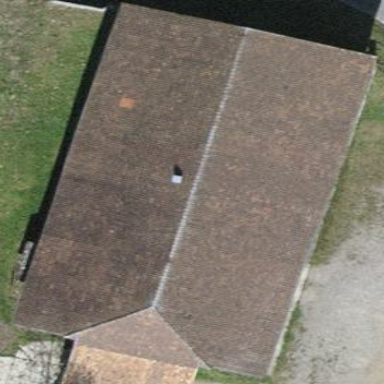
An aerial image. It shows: Building with side-hipped roof made of rosy brown roof tiles.